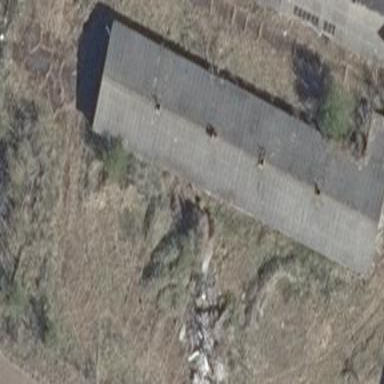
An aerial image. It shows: Part of building.